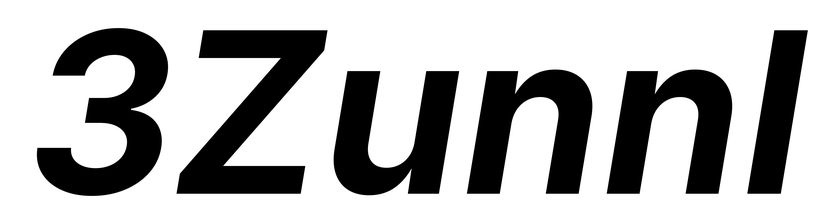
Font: Inter-Italic_Bold_Italic